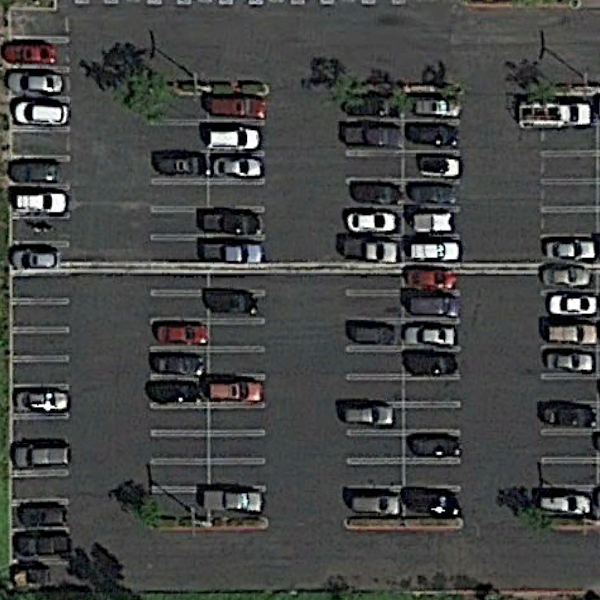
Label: Parking